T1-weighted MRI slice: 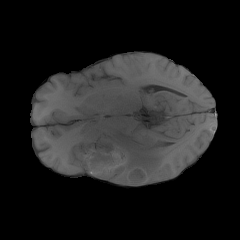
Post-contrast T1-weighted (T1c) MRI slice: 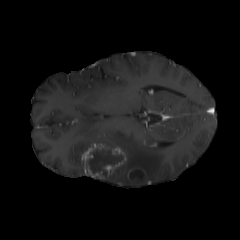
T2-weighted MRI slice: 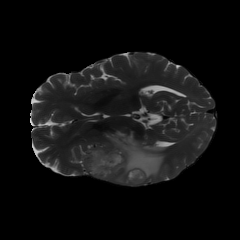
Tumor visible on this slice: yes